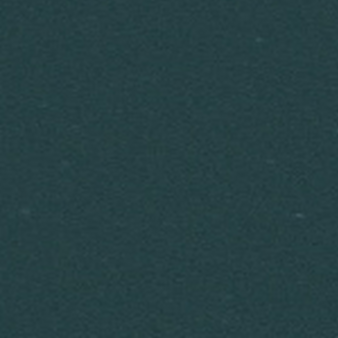
Label: other